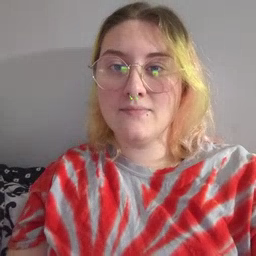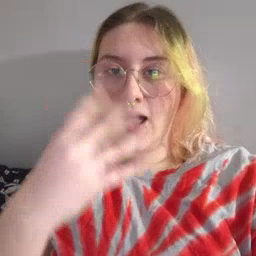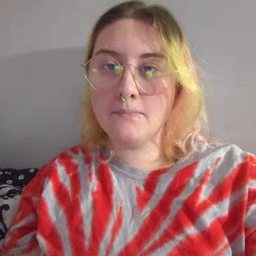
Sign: nap